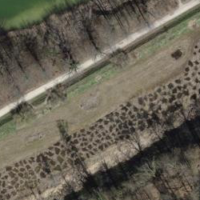
EUNIS habitat code: 23
Species observed at this site:
Certhia brachydactyla
Tachybaptus ruficollis
Corvus corone
Podiceps cristatus
Turdus philomelos
Fulica atra
Anthus spinoletta
Dendrocopos major
Turdus viscivorus
Aegithalos caudatus
Buteo buteo
Spinus spinus
Chroicocephalus ridibundus
Poecile palustris
Phylloscopus collybita
Larus michahellis
Alauda arvensis
Ardea alba
Dendrocoptes medius
Erithacus rubecula
Dryocopus martius
Pica pica
Sitta europaea
Garrulus glandarius
Columba livia
Picus viridis
Cyanistes caeruleus
Lophophanes cristatus
Anas platyrhynchos
Sturnus vulgaris
Troglodytes troglodytes
Picus canus
Aythya fuligula
Fringilla coelebs
Passer domesticus
Carduelis carduelis
Columba palumbus
Turdus merula
Phalacrocorax carbo
Phaneroptera falcata
Tettigonia viridissima
Dryobates minor
Fringilla montifringilla
Parus major
Mergus merganser
Milvus milvus
Turdus pilaris
Regulus regulus
Coccothraustes coccothraustes
Motacilla alba